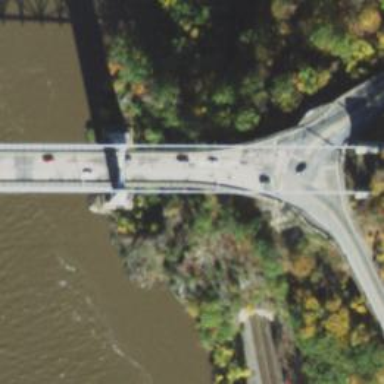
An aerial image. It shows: Suspension bridge with asphalt surface. It is designed for trunk highway.